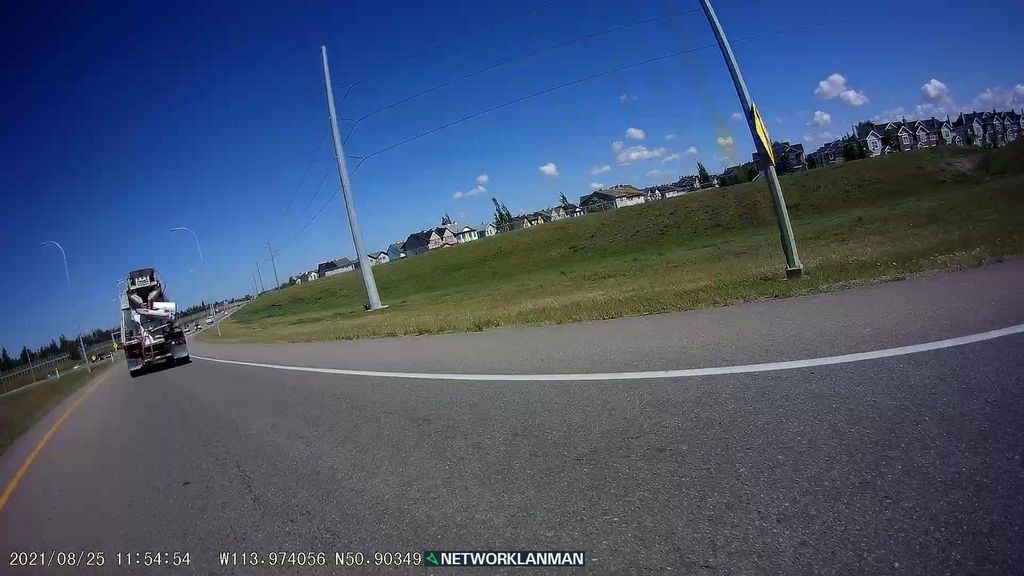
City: calgary